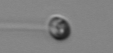
Label: flagellate